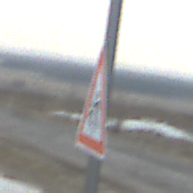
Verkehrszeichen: KinderRechts
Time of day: SunriseSunset
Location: Outdoor (RoadRail)
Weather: PartlyCloudy
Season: NotSpecified
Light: Natural